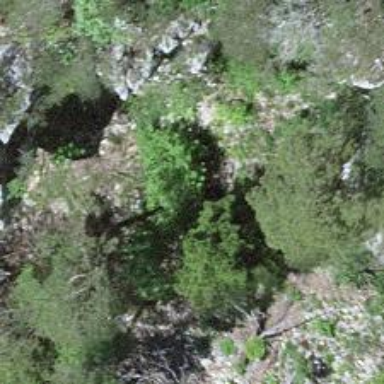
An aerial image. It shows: Natural cliff.